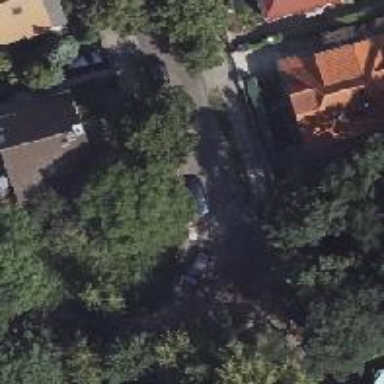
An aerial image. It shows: Avenue lined with broadleaved deciduous trees.